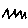
Label: zigzag